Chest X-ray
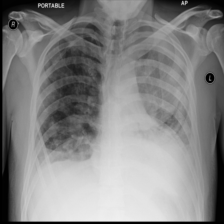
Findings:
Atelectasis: negative
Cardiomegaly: negative
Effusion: positive
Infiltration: positive
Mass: negative
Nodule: negative
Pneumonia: negative
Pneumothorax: negative
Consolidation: positive
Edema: negative
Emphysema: negative
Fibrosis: negative
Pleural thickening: negative
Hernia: negative